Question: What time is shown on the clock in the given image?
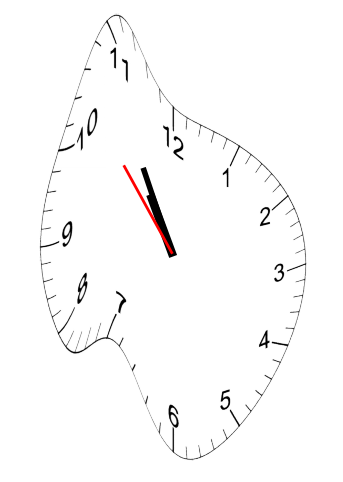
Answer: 10:54:53